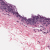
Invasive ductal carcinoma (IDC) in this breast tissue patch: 0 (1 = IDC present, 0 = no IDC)